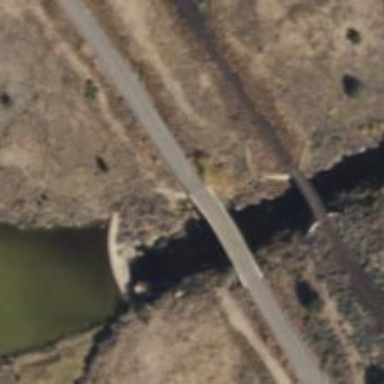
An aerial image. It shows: Tertiary road with asphalt surface that goes over bridge.